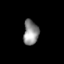
Tissue: skin
Cell type: Fibroblasts
Senescence score: 0.2344
Nuclear area (px): 366
Mean DAPI intensity: 141.975